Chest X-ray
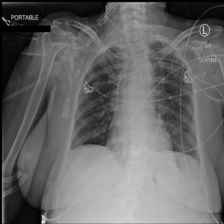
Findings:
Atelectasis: negative
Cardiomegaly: negative
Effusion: negative
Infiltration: negative
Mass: negative
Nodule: negative
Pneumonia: negative
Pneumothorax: negative
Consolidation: negative
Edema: negative
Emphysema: negative
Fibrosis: negative
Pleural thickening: negative
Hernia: negative